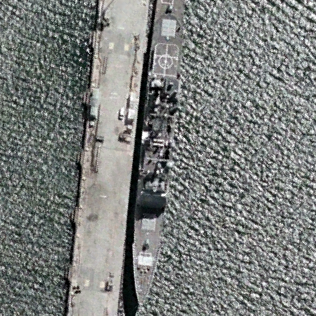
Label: cruiser